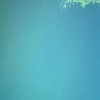
Label: water